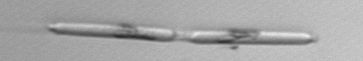
Label: Eucampia_morphytype1